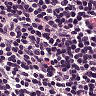
Metastatic tissue present: no